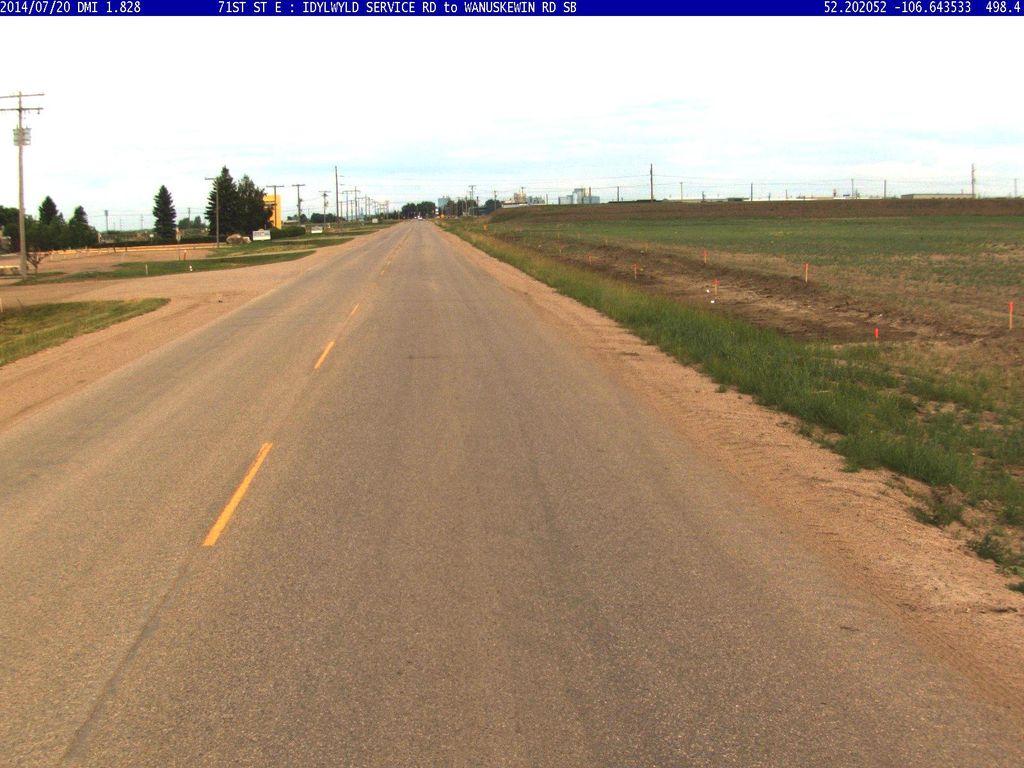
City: saskatoon